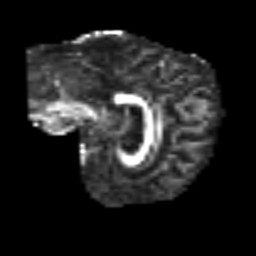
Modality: FA
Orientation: sagittal
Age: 68
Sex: female
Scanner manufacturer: siemens
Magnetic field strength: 3 T
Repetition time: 6.1 s
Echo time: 0.101 s